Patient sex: M
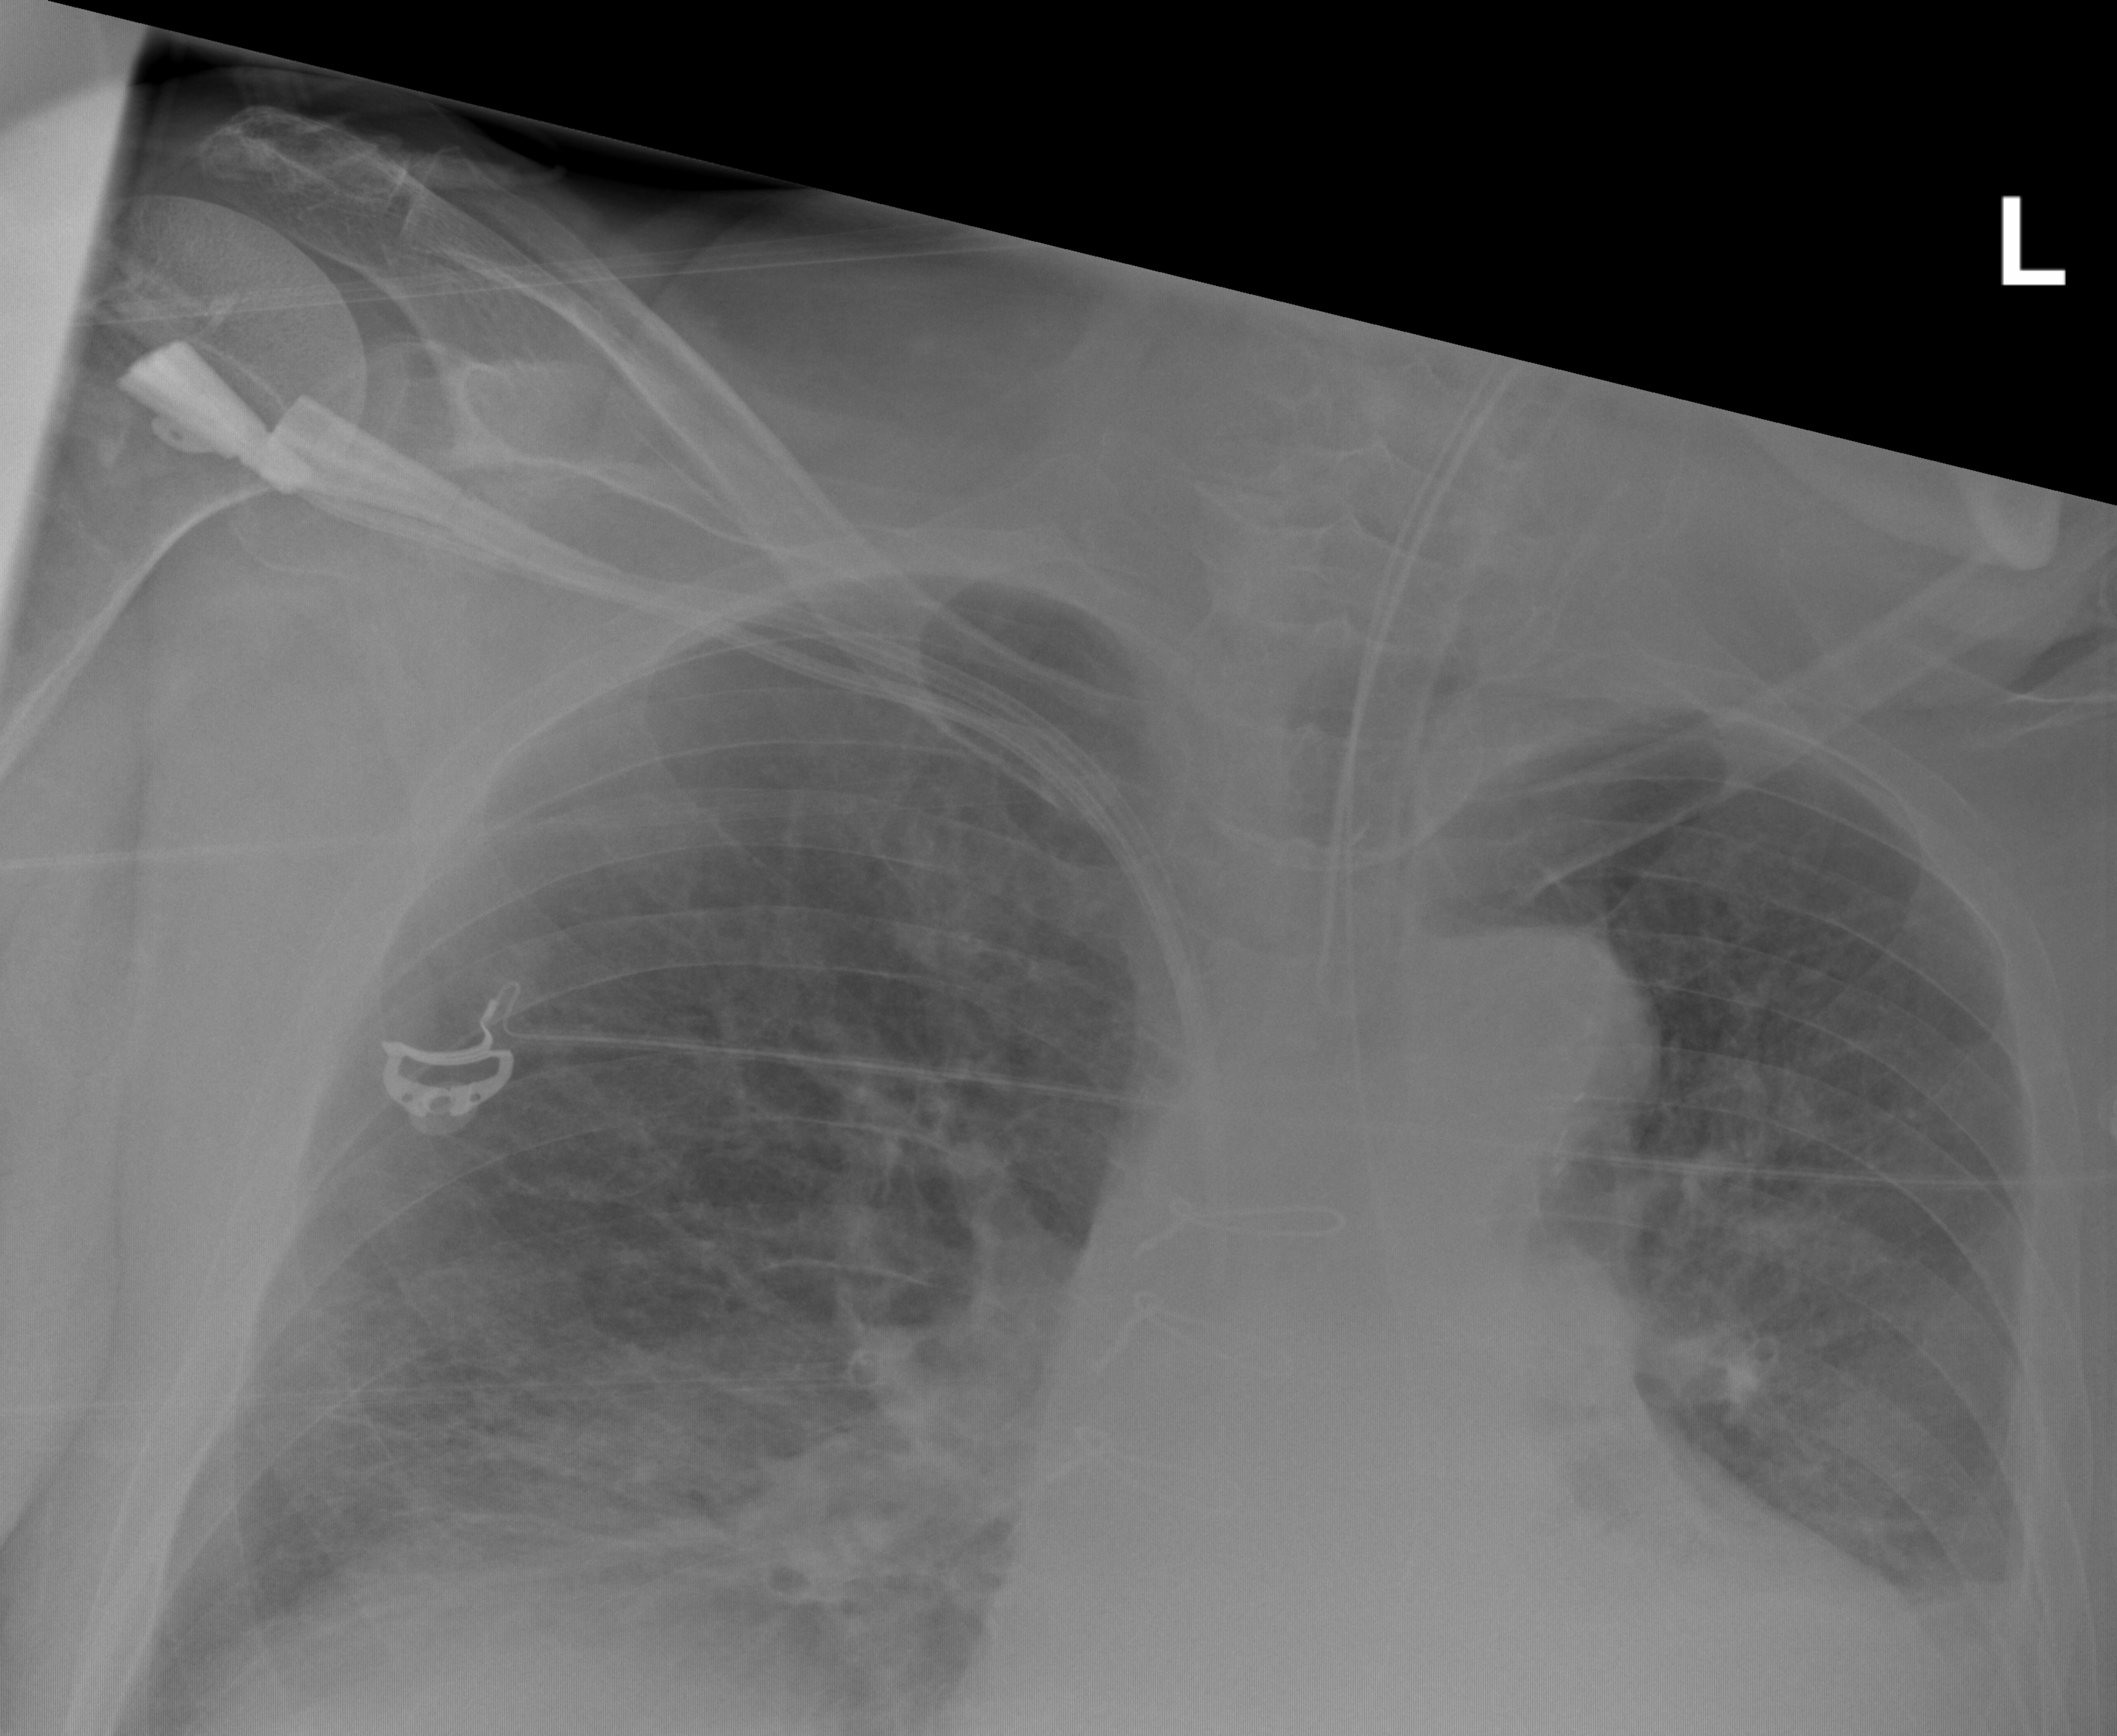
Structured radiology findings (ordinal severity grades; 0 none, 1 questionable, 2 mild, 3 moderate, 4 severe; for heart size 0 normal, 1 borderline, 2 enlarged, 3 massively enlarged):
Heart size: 2
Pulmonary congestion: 2
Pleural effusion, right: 1
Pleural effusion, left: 1
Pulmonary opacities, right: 2
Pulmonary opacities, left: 0
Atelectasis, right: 2
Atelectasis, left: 2